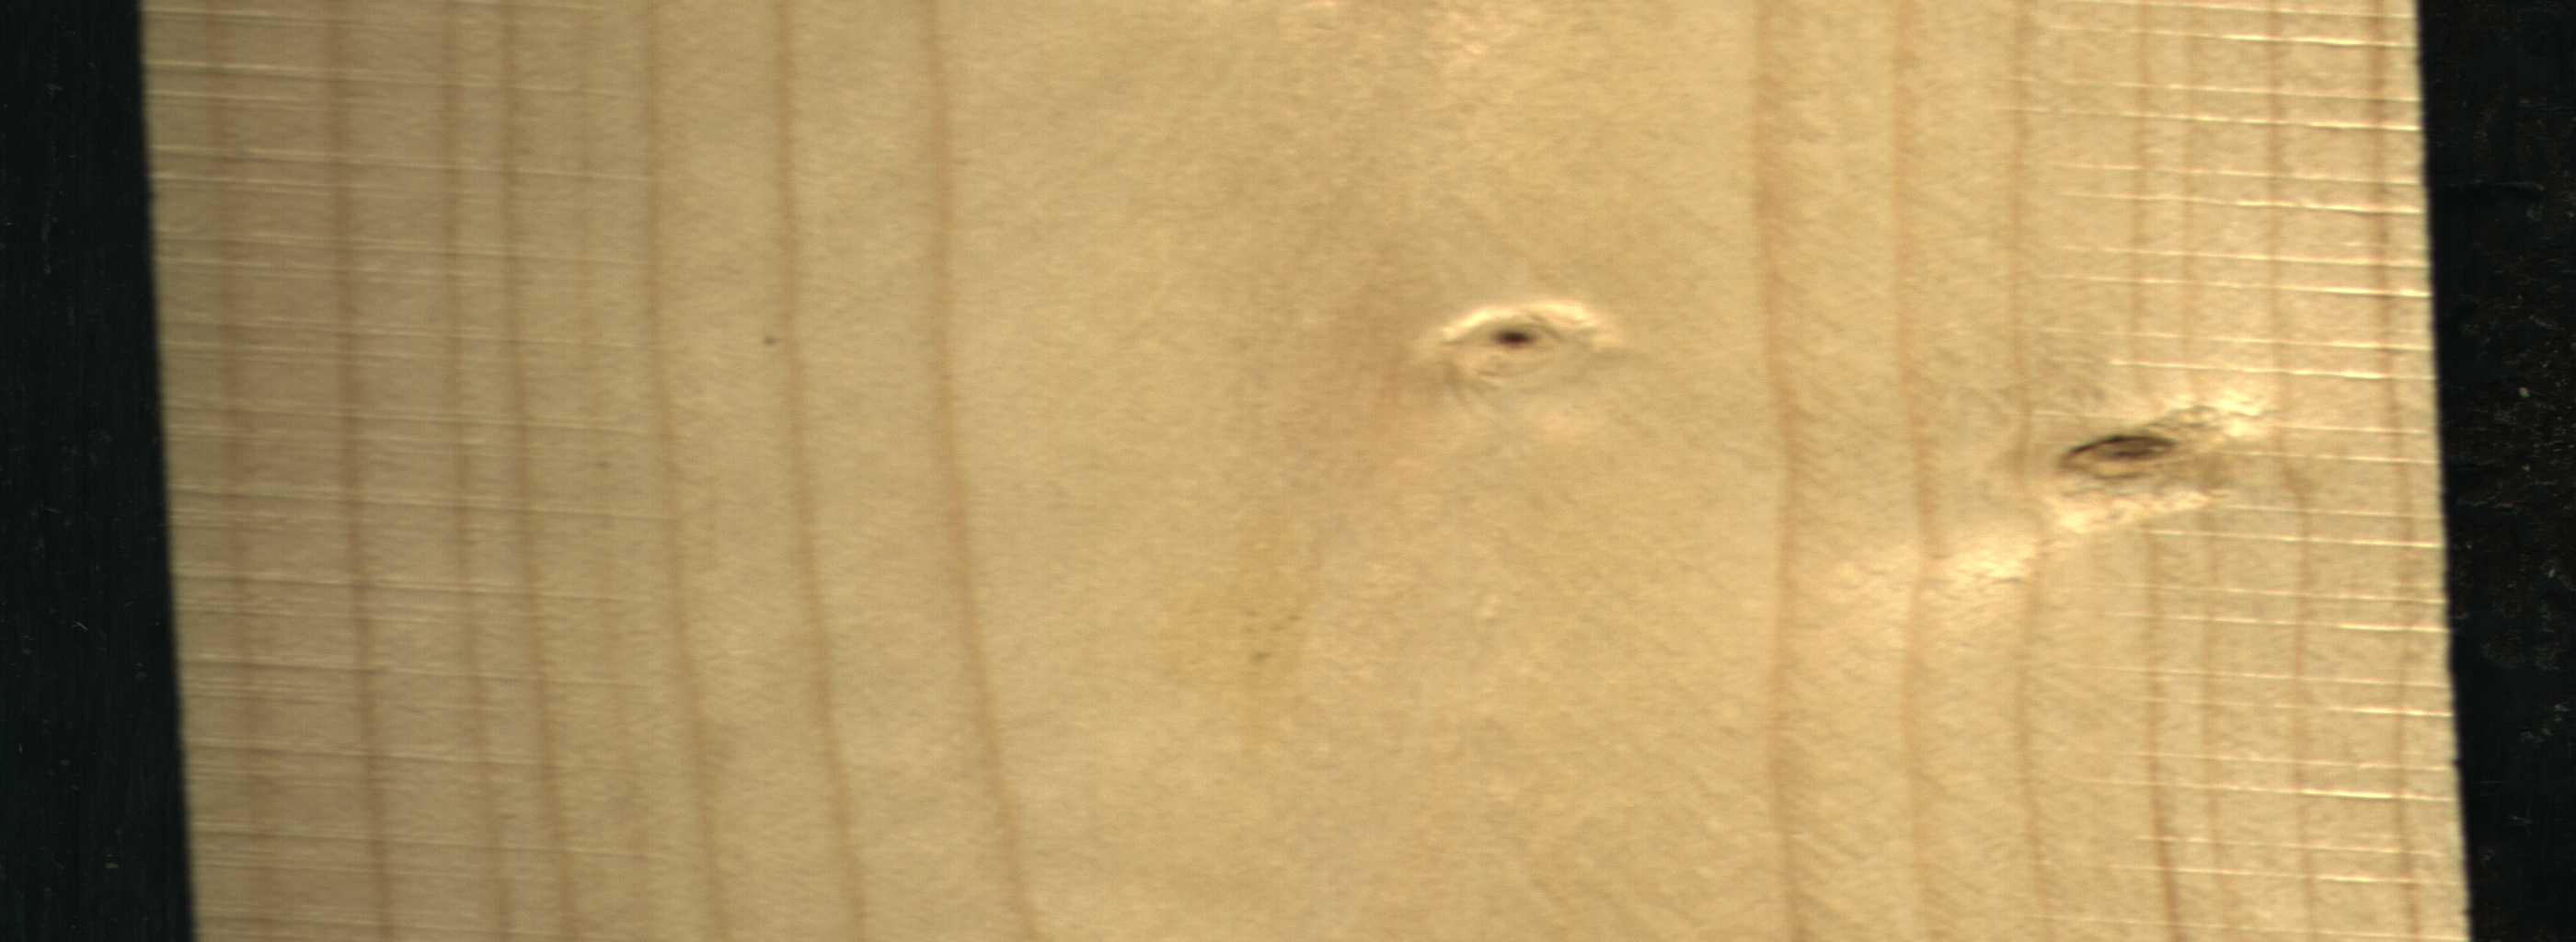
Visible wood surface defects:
Live_Knot
Live_Knot